Question: I would like to have a colored bar, with another color moving trough this bar. It should look like this, with the white part moving:

I was thinking about something with gradient and the anmiation property of CSS 3. want to use JS!
I tried something like this:
HTML:
'''
<body>
<div class="navbar_line"></div>
</body>
'''
CSS:
'''
.navbar_line {
animation: gradient 5s linear infinite;
}
@-webkit-keyframes gradient
{
0% {
background: -moz-linear-gradient(left, #FFFFFF 0%, #EEFFEE 1%, #DDFFDD 2%, #BBFFBB 4%, #AAFFAA 5%, #99FF99 6%, #88FF88 7%, #77FF77 8%, #66EF66 9%, #55DF55 10%, #44CE44 11%, #33BD33 12%, #22AC22 13%, #119B11 14%, #008A00 15%, #008A00 86%, #119B11 87%, #22AC22 88%, #33BD33 89%, #44CE44 90%, #55DF55 91%, #66EF66 92%, #77FF77 93%, #88FF88 94%, #99FF99 95%, #AAFFAA 96%, #BBFFBB 97%, #CCFFCC 98%, #DDFFDD 99%, #EEFFEE 100%); /* FF3.6+ */
background: -webkit-linear-gradient(, #FFFFFF 0%, #EEFFEE 1%, #DDFFDD 2%, #BBFFBB 4%, #AAFFAA 5%, #99FF99 6%, #88FF88 7%, #77FF77 8%, #66EF66 9%, #55DF55 10%, #44CE44 11%, #33BD33 12%, #22AC22 13%, #119B11 14%, #008A00 15%, #008A00 86%, #119B11 87%, #22AC22 88%, #33BD33 89%, #44CE44 90%, #55DF55 91%, #66EF66 92%, #77FF77 93%, #88FF88 94%, #99FF99 95%, #AAFFAA 96%, #BBFFBB 97%, #CCFFCC 98%, #DDFFDD 99%, #EEFFEE 100%); /* Chrome10+,Safari5.1+ */
background: -o-linear-gradient(left, #FFFFFF 0%, #EEFFEE 1%, #DDFFDD 2%, #BBFFBB 4%, #AAFFAA 5%, #99FF99 6%, #88FF88 7%, #77FF77 8%, #66EF66 9%, #55DF55 10%, #44CE44 11%, #33BD33 12%, #22AC22 13%, #119B11 14%, #008A00 15%, #008A00 86%, #119B11 87%, #22AC22 88%, #33BD33 89%, #44CE44 90%, #55DF55 91%, #66EF66 92%, #77FF77 93%, #88FF88 94%, #99FF99 95%, #AAFFAA 96%, #BBFFBB 97%, #CCFFCC 98%, #DDFFDD 99%, #EEFFEE 100%); /* Opera 11.10+ */
background: -ms-linear-gradient(left, #FFFFFF 0%, #EEFFEE 1%, #DDFFDD 2%, #BBFFBB 4%, #AAFFAA 5%, #99FF99 6%, #88FF88 7%, #77FF77 8%, #66EF66 9%, #55DF55 10%, #44CE44 11%, #33BD33 12%, #22AC22 13%, #119B11 14%, #008A00 15%, #008A00 86%, #119B11 87%, #22AC22 88%, #33BD33 89%, #44CE44 90%, #55DF55 91%, #66EF66 92%, #77FF77 93%, #88FF88 94%, #99FF99 95%, #AAFFAA 96%, #BBFFBB 97%, #CCFFCC 98%, #DDFFDD 99%, #EEFFEE 100%); /* IE10+ */
background: linear-gradient(to right, #FFFFFF 0%, #EEFFEE 1%, #DDFFDD 2%, #BBFFBB 4%, #AAFFAA 5%, #99FF99 6%, #88FF88 7%, #77FF77 8%, #66EF66 9%, #55DF55 10%, #44CE44 11%, #33BD33 12%, #22AC22 13%, #119B11 14%, #008A00 15%, #008A00 86%, #119B11 87%, #22AC22 88%, #33BD33 89%, #44CE44 90%, #55DF55 91%, #66EF66 92%, #77FF77 93%, #88FF88 94%, #99FF99 95%, #AAFFAA 96%, #BBFFBB 97%, #CCFFCC 98%, #DDFFDD 99%, #EEFFEE 100%); /* W3C */
}
1% {
background: -moz-linear-gradient(left, #EEFFEE 0%, #FFFFFF 1%, #EEFFEE 2%, #DDFFDD 3%, #BBFFBB 5%, #AAFFAA 6%, #99FF99 7%, #88FF88 8%, #77FF77 9%, #66EF66 10%, #55DF55 11%, #44CE44 12%, #33BD33 13%, #22AC22 14%, #119B11 15%, #008A00 16%, #008A00 87%, #119B11 88%, #22AC22 89%, #33BD33 90%, #44CE44 91%, #55DF55 92%, #66EF66 93%, #77FF77 94%, #88FF88 95%, #99FF99 96%, #AAFFAA 97%, #BBFFBB 98%, #CCFFCC 99%, #DDFFDD 100%); /* FF3.6+ */
background: -webkit-linear-gradient(, #EEFFEE 0%, #FFFFFF 1%, #EEFFEE 2%, #DDFFDD 3%, #BBFFBB 5%, #AAFFAA 6%, #99FF99 7%, #88FF88 8%, #77FF77 9%, #66EF66 10%, #55DF55 11%, #44CE44 12%, #33BD33 13%, #22AC22 14%, #119B11 15%, #008A00 16%, #008A00 87%, #119B11 88%, #22AC22 89%, #33BD33 90%, #44CE44 91%, #55DF55 92%, #66EF66 93%, #77FF77 94%, #88FF88 95%, #99FF99 96%, #AAFFAA 97%, #BBFFBB 98%, #CCFFCC 99%, #DDFFDD 100%); /* Chrome10+,Safari5.1+ */
background: -o-linear-gradient(left, #EEFFEE 0%, #FFFFFF 1%, #EEFFEE 2%, #DDFFDD 3%, #BBFFBB 5%, #AAFFAA 6%, #99FF99 7%, #88FF88 8%, #77FF77 9%, #66EF66 10%, #55DF55 11%, #44CE44 12%, #33BD33 13%, #22AC22 14%, #119B11 15%, #008A00 16%, #008A00 87%, #119B11 88%, #22AC22 89%, #33BD33 90%, #44CE44 91%, #55DF55 92%, #66EF66 93%, #77FF77 94%, #88FF88 95%, #99FF99 96%, #AAFFAA 97%, #BBFFBB 98%, #CCFFCC 99%, #DDFFDD 100%); /* Opera 11.10+ */
background: -ms-linear-gradient(left, #EEFFEE 0%, #FFFFFF 1%, #EEFFEE 2%, #DDFFDD 3%, #BBFFBB 5%, #AAFFAA 6%, #99FF99 7%, #88FF88 8%, #77FF77 9%, #66EF66 10%, #55DF55 11%, #44CE44 12%, #33BD33 13%, #22AC22 14%, #119B11 15%, #008A00 16%, #008A00 87%, #119B11 88%, #22AC22 89%, #33BD33 90%, #44CE44 91%, #55DF55 92%, #66EF66 93%, #77FF77 94%, #88FF88 95%, #99FF99 96%, #AAFFAA 97%, #BBFFBB 98%, #CCFFCC 99%, #DDFFDD 100%); /* IE10+ */
background: linear-gradient(to right, #EEFFEE 0%, #FFFFFF 1%, #EEFFEE 2%, #DDFFDD 3%, #BBFFBB 5%, #AAFFAA 6%, #99FF99 7%, #88FF88 8%, #77FF77 9%, #66EF66 10%, #55DF55 11%, #44CE44 12%, #33BD33 13%, #22AC22 14%, #119B11 15%, #008A00 16%, #008A00 87%, #119B11 88%, #22AC22 89%, #33BD33 90%, #44CE44 91%, #55DF55 92%, #66EF66 93%, #77FF77 94%, #88FF88 95%, #99FF99 96%, #AAFFAA 97%, #BBFFBB 98%, #CCFFCC 99%, #DDFFDD 100%); /* W3C */
}
2% {
background: -moz-linear-gradient(left, #DDFFDD 0%, #EEFFEE 1%, #FFFFFF 2%, #EEFFEE 3%, #DDFFDD 4%, #BBFFBB 6%, #AAFFAA 7%, #99FF99 8%, #88FF88 9%, #77FF77 10%, #66EF66 11%, #55DF55 12%, #44CE44 13%, #33BD33 14%, #22AC22 15%, #119B11 16%, #008A00 17%, #008A00 88%, #119B11 89%, #22AC22 90%, #33BD33 91%, #44CE44 92%, #55DF55 93%, #66EF66 94%, #77FF77 95%, #88FF88 96%, #99FF99 97%, #AAFFAA 98%, #BBFFBB 99%, #CCFFCC 100%); /* FF3.6+ */
background: -webkit-linear-gradient(, #DDFFDD 0%, #EEFFEE 1%, #FFFFFF 2%, #EEFFEE 3%, #DDFFDD 4%, #BBFFBB 6%, #AAFFAA 7%, #99FF99 8%, #88FF88 9%, #77FF77 10%, #66EF66 11%, #55DF55 12%, #44CE44 13%, #33BD33 14%, #22AC22 15%, #119B11 16%, #008A00 17%, #008A00 88%, #119B11 89%, #22AC22 90%, #33BD33 91%, #44CE44 92%, #55DF55 93%, #66EF66 94%, #77FF77 95%, #88FF88 96%, #99FF99 97%, #AAFFAA 98%, #BBFFBB 99%, #CCFFCC 100%); /* Chrome10+,Safari5.1+ */
background: -o-linear-gradient(left, #DDFFDD 0%, #EEFFEE 1%, #FFFFFF 2%, #EEFFEE 3%, #DDFFDD 4%, #BBFFBB 6%, #AAFFAA 7%, #99FF99 8%, #88FF88 9%, #77FF77 10%, #66EF66 11%, #55DF55 12%, #44CE44 13%, #33BD33 14%, #22AC22 15%, #119B11 16%, #008A00 17%, #008A00 88%, #119B11 89%, #22AC22 90%, #33BD33 91%, #44CE44 92%, #55DF55 93%, #66EF66 94%, #77FF77 95%, #88FF88 96%, #99FF99 97%, #AAFFAA 98%, #BBFFBB 99%, #CCFFCC 100%); /* Opera 11.10+ */
background: -ms-linear-gradient(left, #DDFFDD 0%, #EEFFEE 1%, #FFFFFF 2%, #EEFFEE 3%, #DDFFDD 4%, #BBFFBB 6%, #AAFFAA 7%, #99FF99 8%, #88FF88 9%, #77FF77 10%, #66EF66 11%, #55DF55 12%, #44CE44 13%, #33BD33 14%, #22AC22 15%, #119B11 16%, #008A00 17%, #008A00 88%, #119B11 89%, #22AC22 90%, #33BD33 91%, #44CE44 92%, #55DF55 93%, #66EF66 94%, #77FF77 95%, #88FF88 96%, #99FF99 97%, #AAFFAA 98%, #BBFFBB 99%, #CCFFCC 100%); /* IE10+ */
background: linear-gradient(to right, #DDFFDD 0%, #EEFFEE 1%, #FFFFFF 2%, #EEFFEE 3%, #DDFFDD 4%, #BBFFBB 6%, #AAFFAA 7%, #99FF99 8%, #88FF88 9%, #77FF77 10%, #66EF66 11%, #55DF55 12%, #44CE44 13%, #33BD33 14%, #22AC22 15%, #119B11 16%, #008A00 17%, #008A00 88%, #119B11 89%, #22AC22 90%, #33BD33 91%, #44CE44 92%, #55DF55 93%, #66EF66 94%, #77FF77 95%, #88FF88 96%, #99FF99 97%, #AAFFAA 98%, #BBFFBB 99%, #CCFFCC 100%); /* W3C */
}
'''
to be continued...
Believe it or not, it works! I wrote a script which generated those lines. But it's huge, bigger than a picture, therefore not useable.
I hope you'll find better ways.
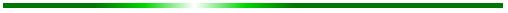
Answer: The html part is quiet easy, all you need is two different divs.
HTML:
'''
<body>
<div class="background">
<div class="movement"></div>
</div>
</body>
'''
CSS:
'''
.movement
{
background: -webkit-linear-gradient(left, rgba(255, 255, 255, 0) 0%, rgba(0,255,0,0.7) 25%, white 50%, rgba(0,255,0,0.7) 75%, rgba(255, 255, 255, 0) 100%);
background: -o-linear-gradient(right, rgba(255, 255, 255, 0) 0%, rgba(0,255,0,0.7) 25%, white 50%, rgba(0,255,0,0.7) 75%, rgba(255, 255, 255, 0) 100%);
background: -moz-linear-gradient(right, rgba(255, 255, 255, 0) 0%, rgba(0,255,0,0.7) 25%, white 50%, rgba(0,255,0,0.7) 75%, rgba(255, 255, 255, 0) 100%);
background: linear-gradient(to right, rgba(255, 255, 255, 0) 0%, rgba(0,255,0,0.7) 25%, white 50%, rgba(0,255,0,0.7) 75%, rgba(255, 255, 255, 0) 100%);
width: 400px;
height: 5px;
position: relative;
-webkit-animation: gradient 6s linear infinite;
animation: gradient 6s linear infinite;
}
.background
{
width: 1000px;
overflow: hidden;
height: 5px;
background-color: #070;
}
@-webkit-keyframes gradient
{
0% {left: -400px;}
100% {left: 1000px;}
}
@keyframes gradient
{
0% {left: -400px;}
100% {left: 1000px;}
}
'''
The background div is obviously for the background, size, color that's it.
The second div is the gradient div with your second color. It is colored with a gradient.
The animation causes the div to move over the background.
That's it! Try out here: <URL>
If you want to customize it, it's quiet handy, most of the things are easy to change, except from the gradient of the movement div.